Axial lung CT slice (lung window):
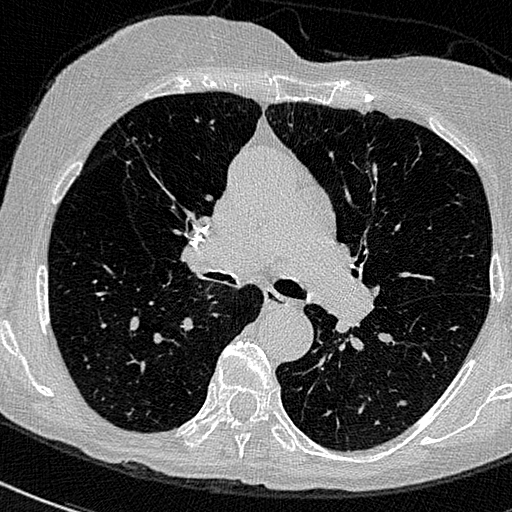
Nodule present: no